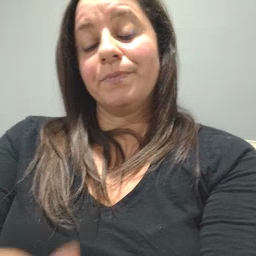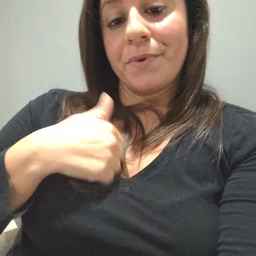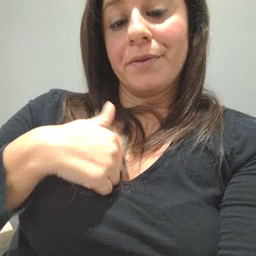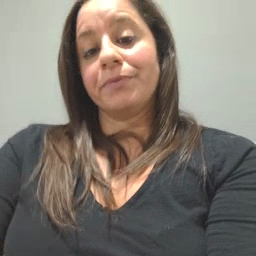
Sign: bath